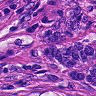
Metastatic tissue present: yes